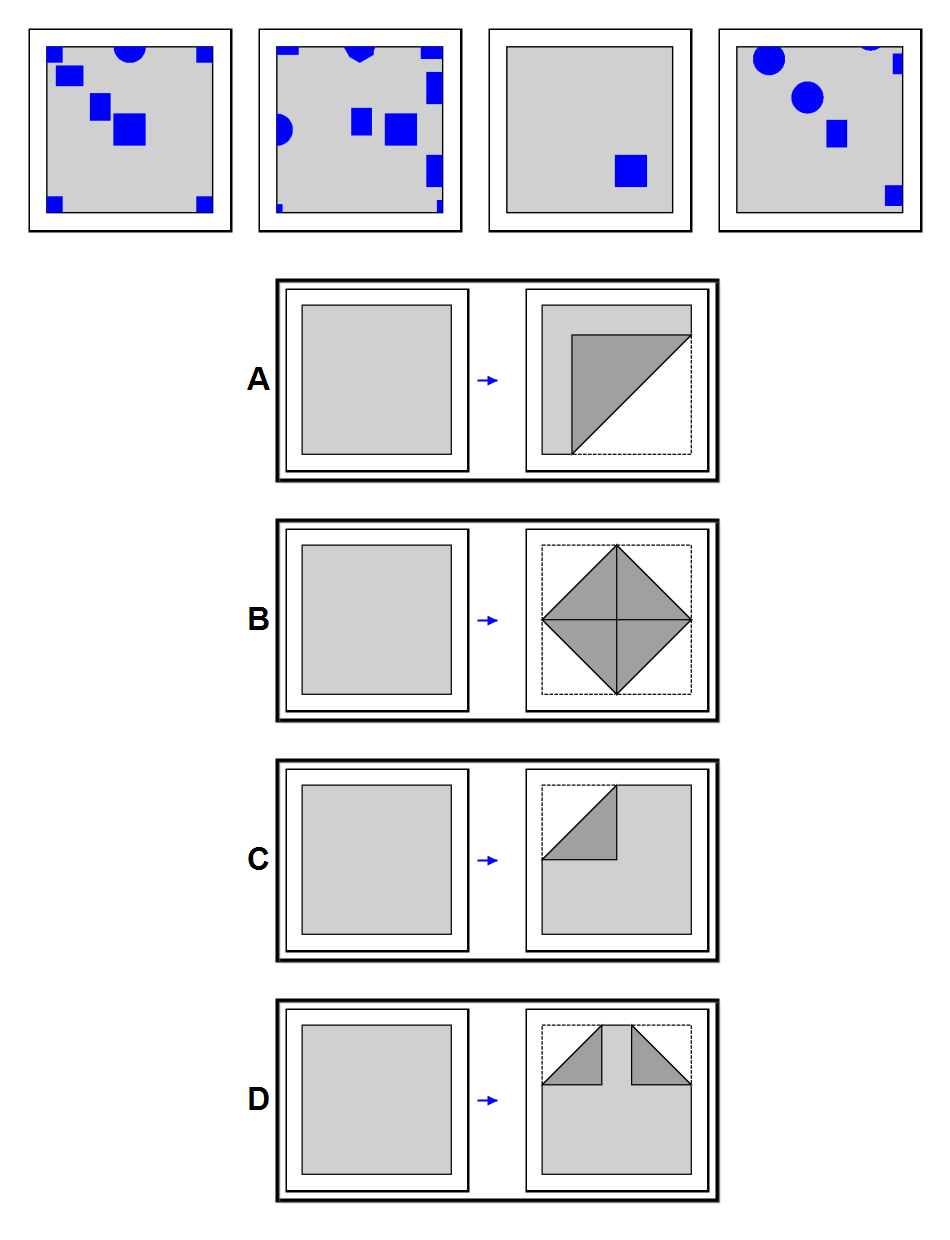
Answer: B